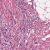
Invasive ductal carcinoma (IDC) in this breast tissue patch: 1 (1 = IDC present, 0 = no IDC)